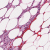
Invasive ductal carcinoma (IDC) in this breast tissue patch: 0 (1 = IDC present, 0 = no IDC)